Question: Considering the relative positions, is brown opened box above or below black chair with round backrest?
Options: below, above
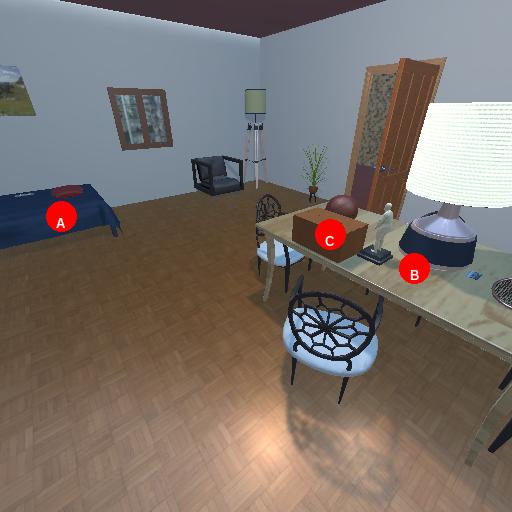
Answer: below